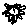
Label: flower